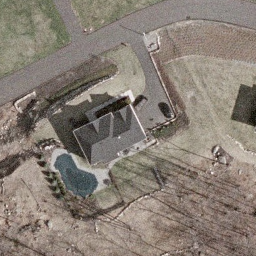
Label: residential